Question: I am installing php 5.6.1 on centos 7 from build. I did the standard pull, configure but when I make build I get these configuration errors, even though the process continues and terminates with success. What does this error mean and how can I fix it.
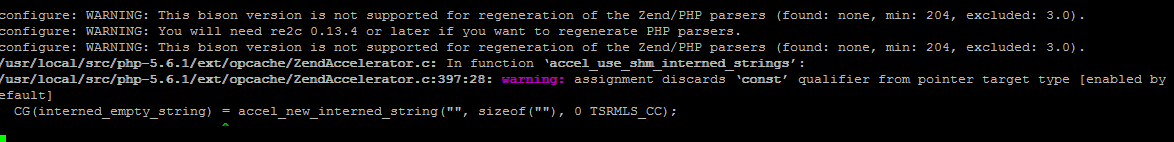
Answer: PHP - like most languages, uses a lexer generator and a parser generator for its grammar.
The tools PHP uses are the ubiquitous Bison and lesser used re2c - these are binaries that take specially formatted source files and output C code no one would ever really want to write by hand. But these generated C files are part of the distribution source of php, so you CAN compile php without the tools, you just get warnings from the build system.
You only really need bison and re2c if you're changing the lexer or parser definition files so the C code needs to be regenerated.
You would need to install the centos packages for bison and re2c to make the first few warnings go away
yum groupinstall "Development Tools" should get what you need, otherwise you'll need to search yum for the bison and re2c packages
the other warnings (const mismatch and others) are simply because PHP source code is noisy (some sloppy code) at higher gcc warning levels